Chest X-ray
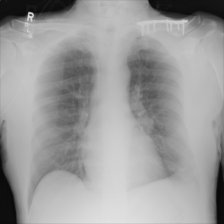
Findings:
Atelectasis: negative
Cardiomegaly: negative
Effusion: negative
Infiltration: negative
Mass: negative
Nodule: negative
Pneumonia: negative
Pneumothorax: negative
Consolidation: negative
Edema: negative
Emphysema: negative
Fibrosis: negative
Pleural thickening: negative
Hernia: negative